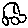
Label: car